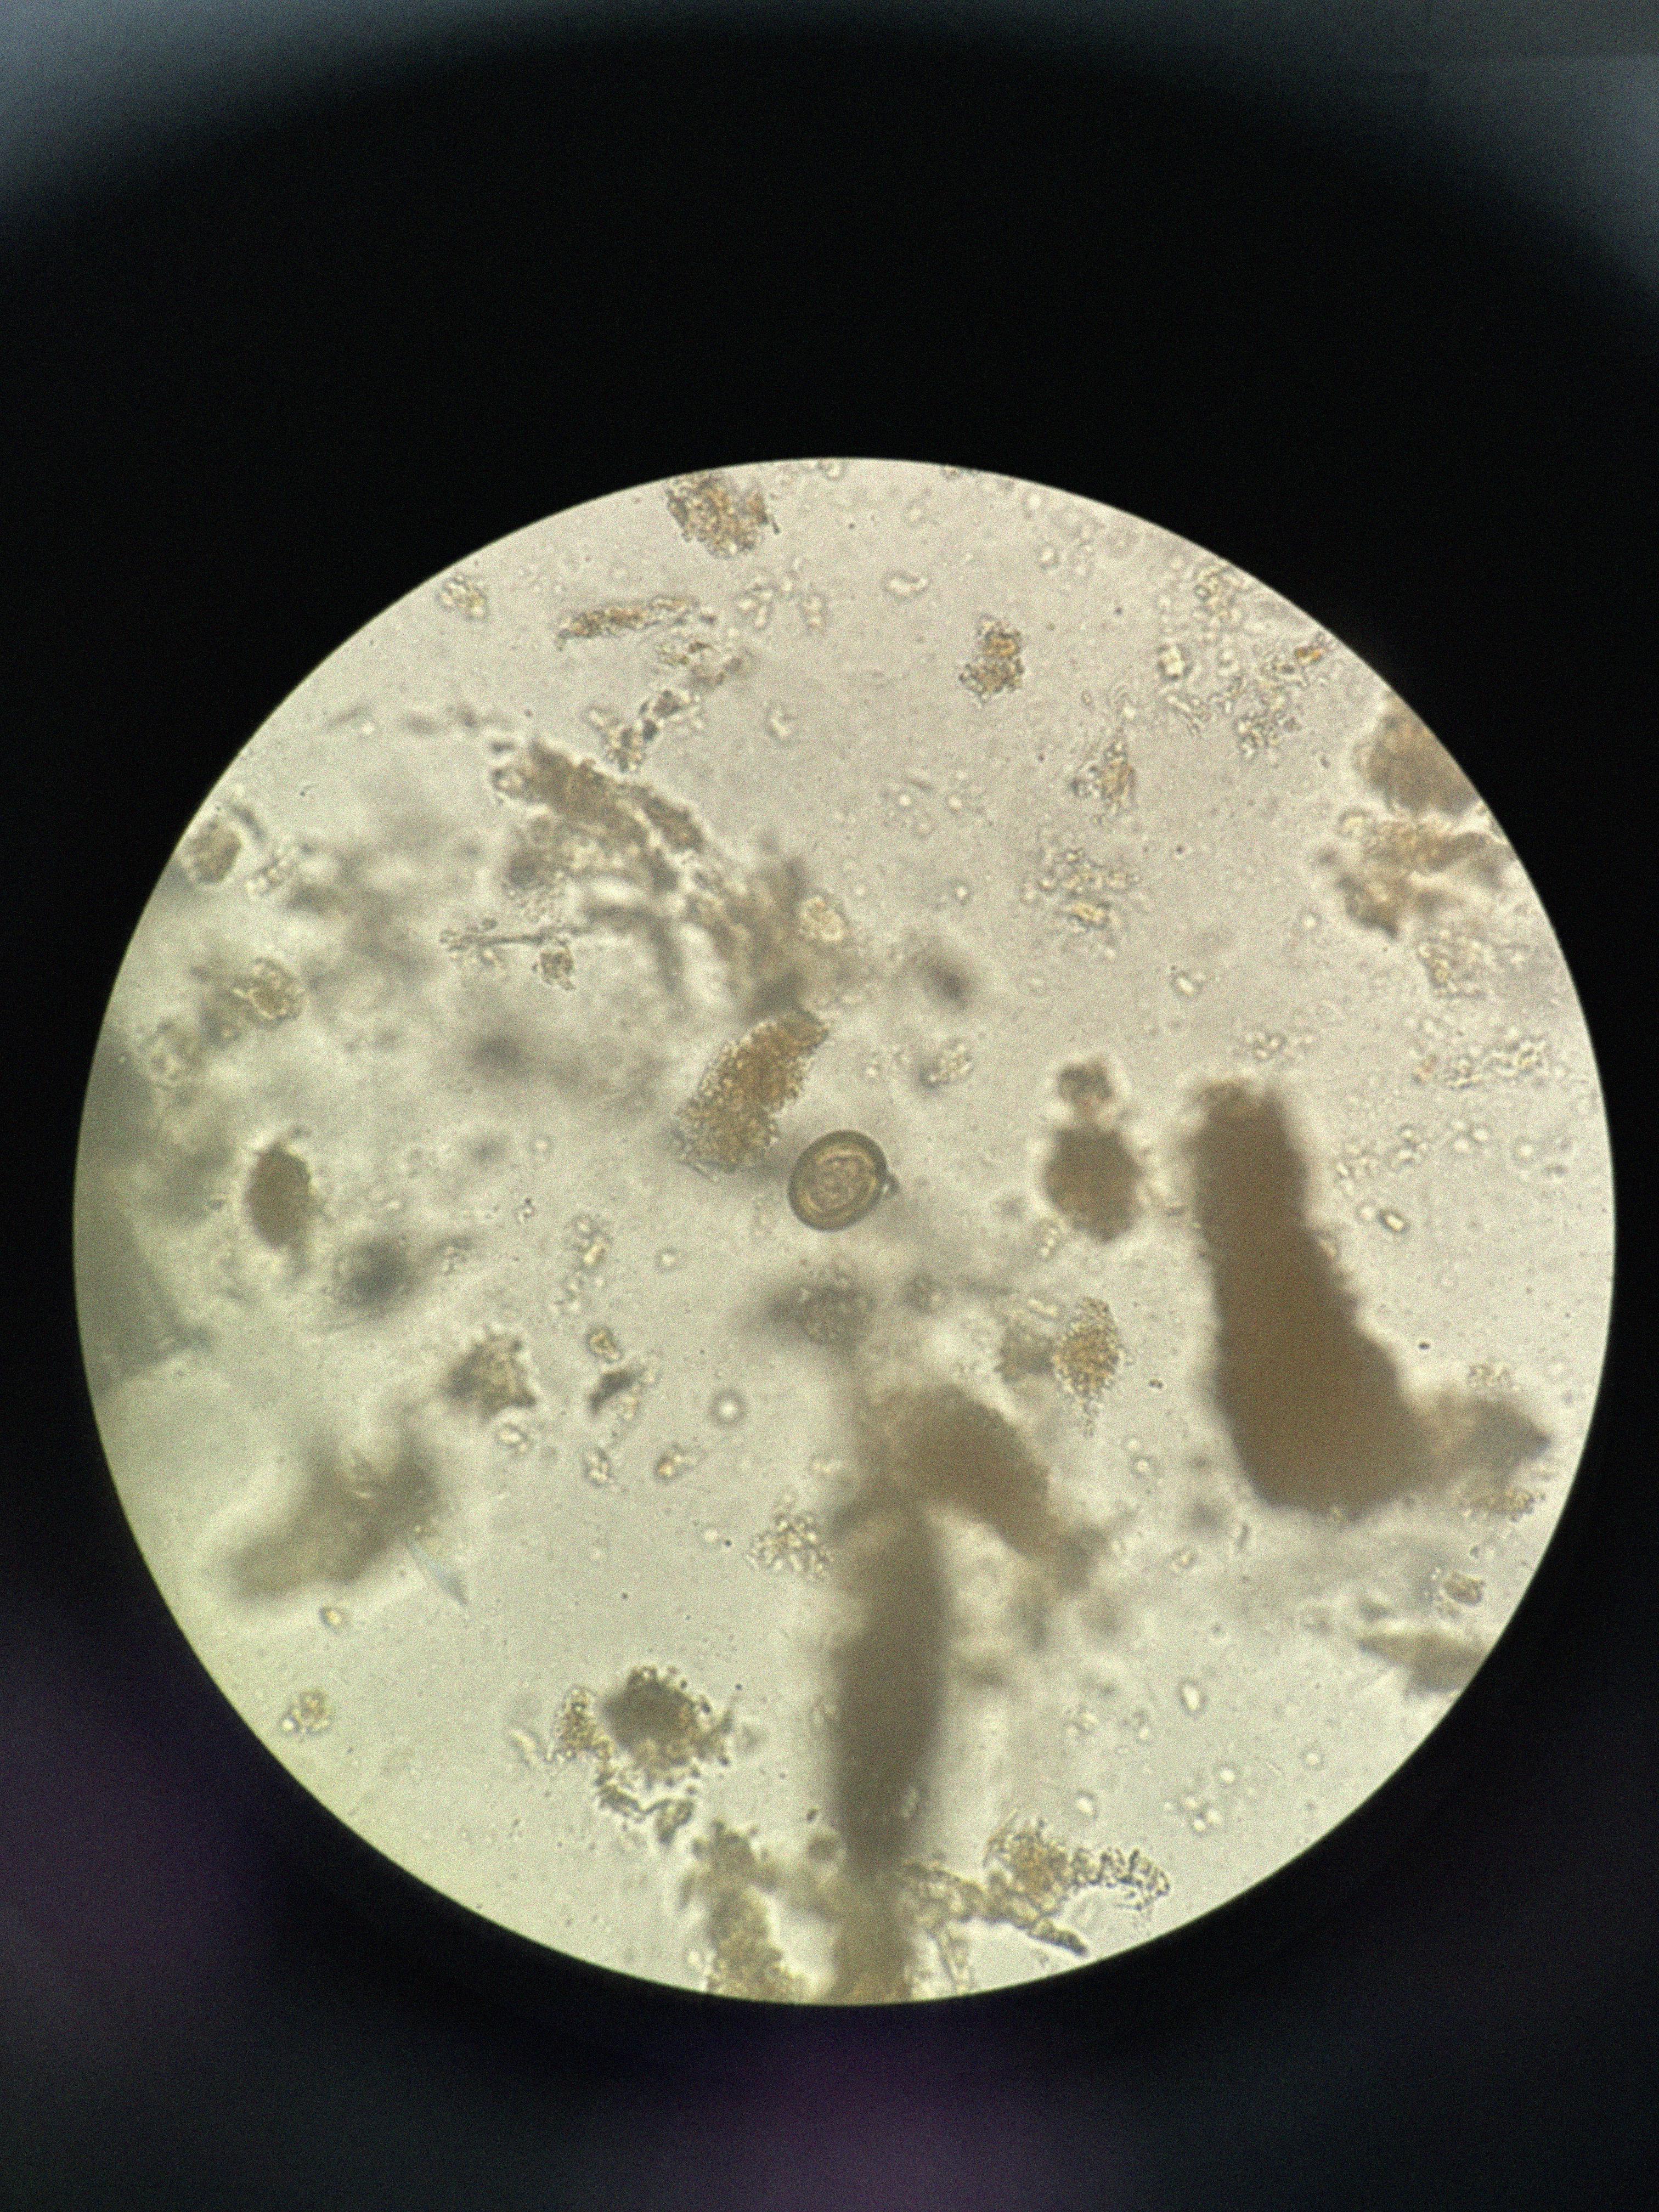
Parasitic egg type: Taenia spp. egg